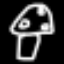
Label: mushroom